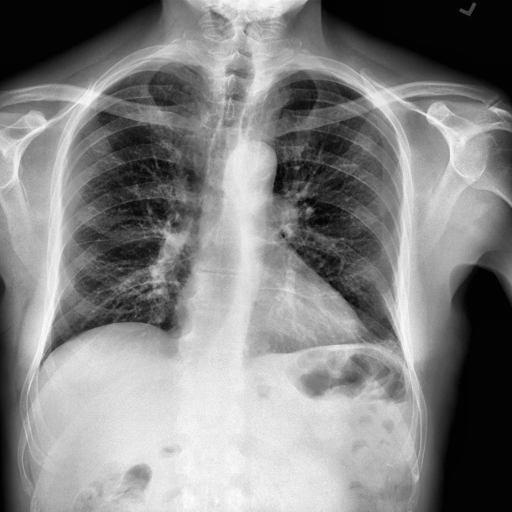
Finding: NORMAL